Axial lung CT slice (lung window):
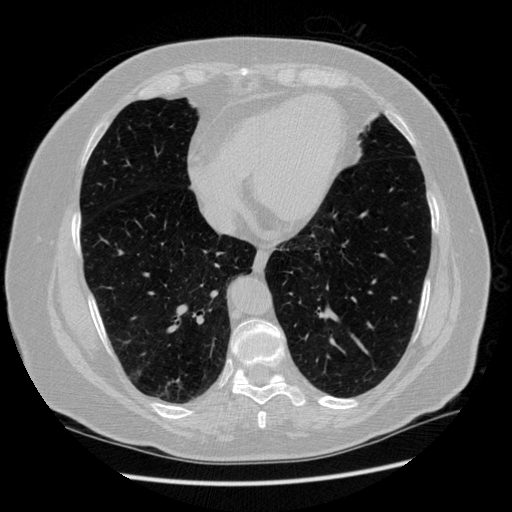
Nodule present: no